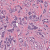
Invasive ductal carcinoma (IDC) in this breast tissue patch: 1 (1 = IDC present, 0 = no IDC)